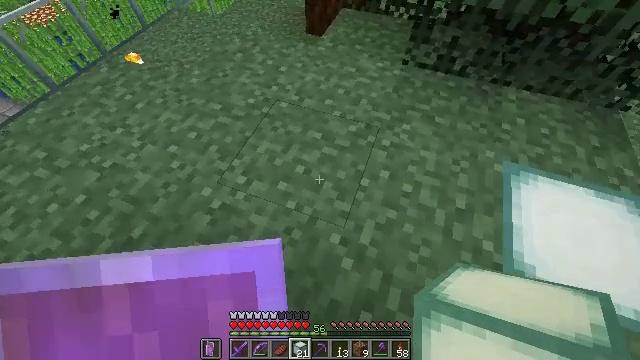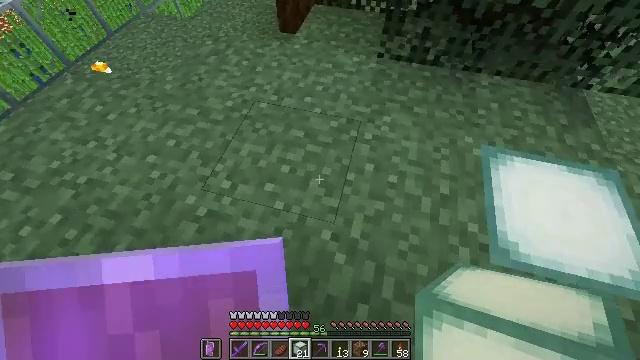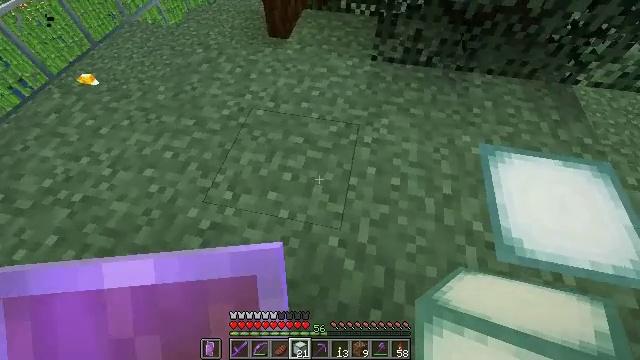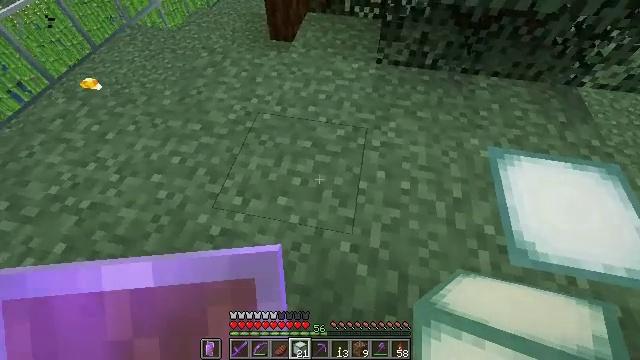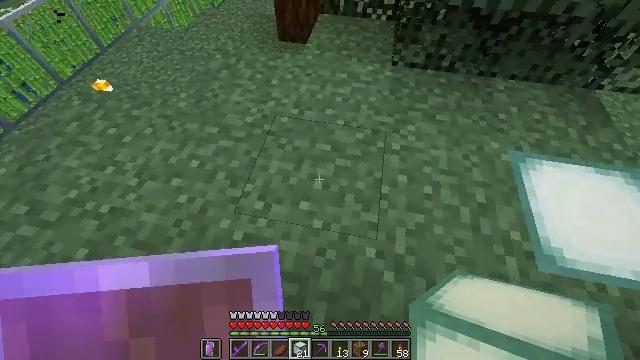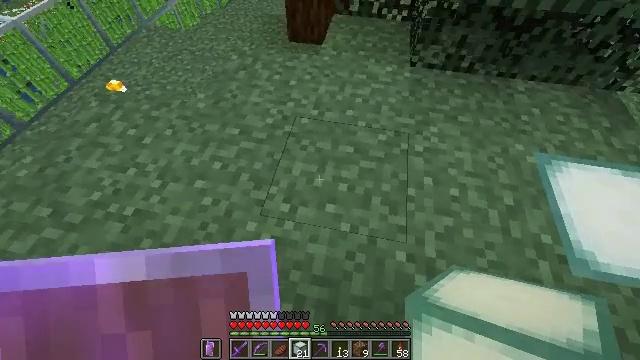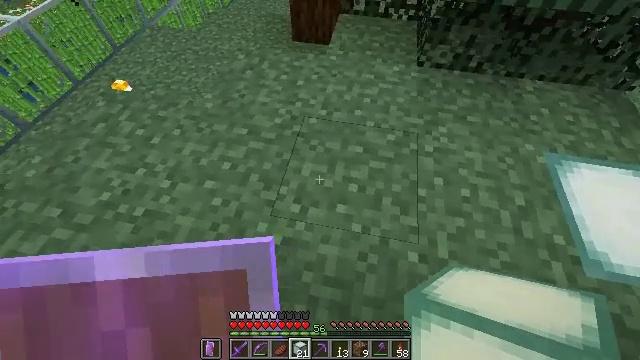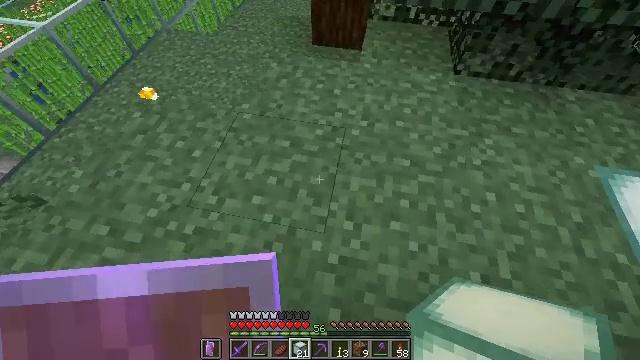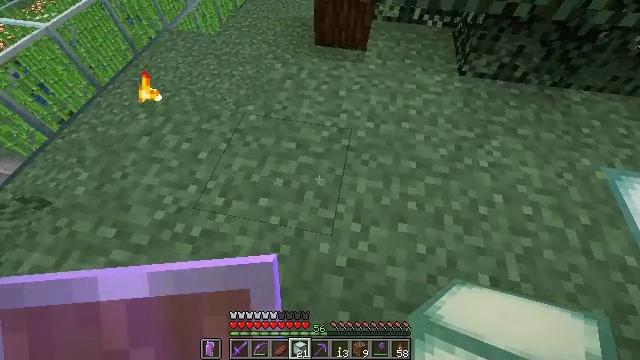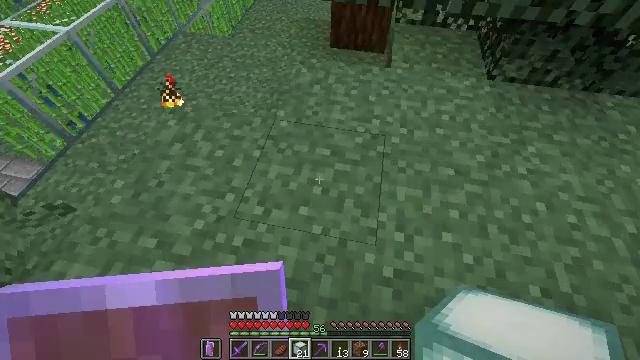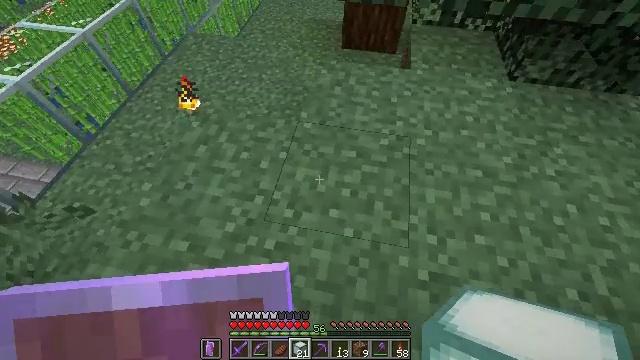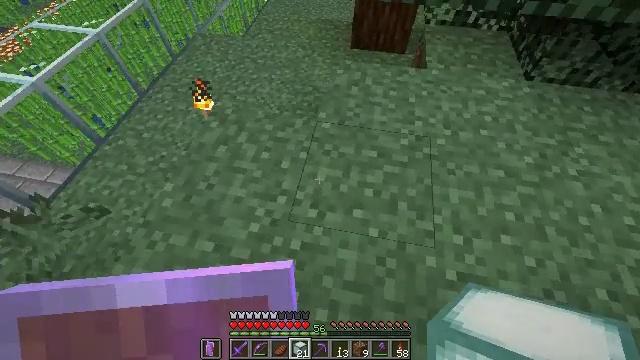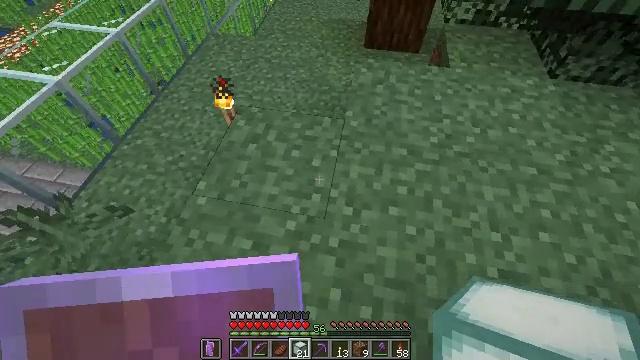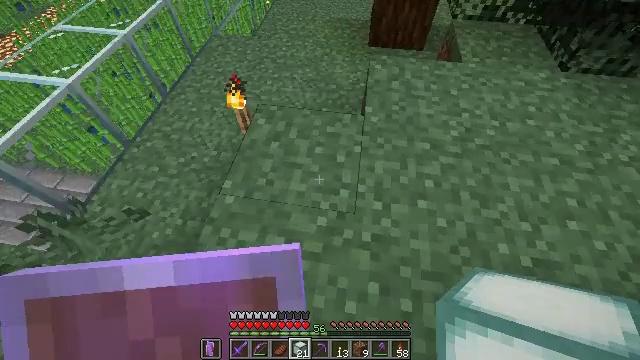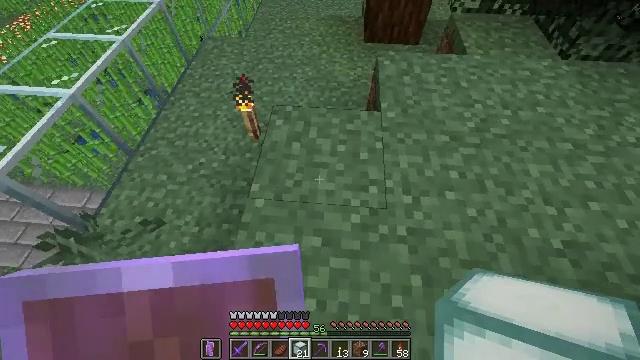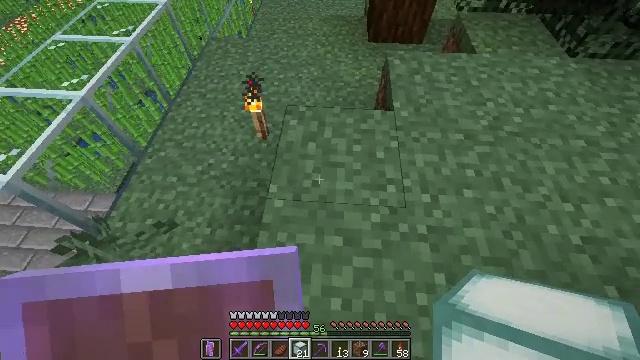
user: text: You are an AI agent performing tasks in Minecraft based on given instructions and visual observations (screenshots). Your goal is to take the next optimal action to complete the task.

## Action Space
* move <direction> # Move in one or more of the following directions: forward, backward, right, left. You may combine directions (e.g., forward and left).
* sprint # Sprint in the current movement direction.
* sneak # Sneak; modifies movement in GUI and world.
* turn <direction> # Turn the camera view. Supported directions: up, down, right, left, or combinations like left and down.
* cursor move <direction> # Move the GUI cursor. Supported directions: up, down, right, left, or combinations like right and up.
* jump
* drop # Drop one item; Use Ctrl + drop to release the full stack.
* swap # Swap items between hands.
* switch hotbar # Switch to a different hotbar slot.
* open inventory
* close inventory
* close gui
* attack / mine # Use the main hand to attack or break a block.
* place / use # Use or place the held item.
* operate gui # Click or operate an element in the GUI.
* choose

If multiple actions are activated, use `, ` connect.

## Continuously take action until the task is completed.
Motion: motion action
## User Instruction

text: Attack the sea lantern to retrieve it.
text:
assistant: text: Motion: turn right
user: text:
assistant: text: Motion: move left, turn right
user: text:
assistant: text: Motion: move left
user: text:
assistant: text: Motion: move left
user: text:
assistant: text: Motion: move left
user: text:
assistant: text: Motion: move left
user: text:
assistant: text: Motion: move left
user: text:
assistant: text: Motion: move left
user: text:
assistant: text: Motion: move left
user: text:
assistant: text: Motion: move left
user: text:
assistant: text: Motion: move left
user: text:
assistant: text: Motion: move left
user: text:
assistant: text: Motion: move left, turn right
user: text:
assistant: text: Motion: move left, turn right
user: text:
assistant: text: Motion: no_op
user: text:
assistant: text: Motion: no_op
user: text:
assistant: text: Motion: no_op
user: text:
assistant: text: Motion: no_op
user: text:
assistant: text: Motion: no_op
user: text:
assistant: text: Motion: no_op
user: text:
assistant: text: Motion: no_op
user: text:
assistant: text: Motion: turn right
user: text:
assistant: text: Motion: turn right and up
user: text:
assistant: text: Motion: turn right and up
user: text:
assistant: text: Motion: no_op
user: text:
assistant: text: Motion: no_op
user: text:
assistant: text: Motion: no_op
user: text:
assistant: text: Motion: no_op
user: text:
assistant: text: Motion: turn right and up
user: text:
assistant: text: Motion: turn right and up